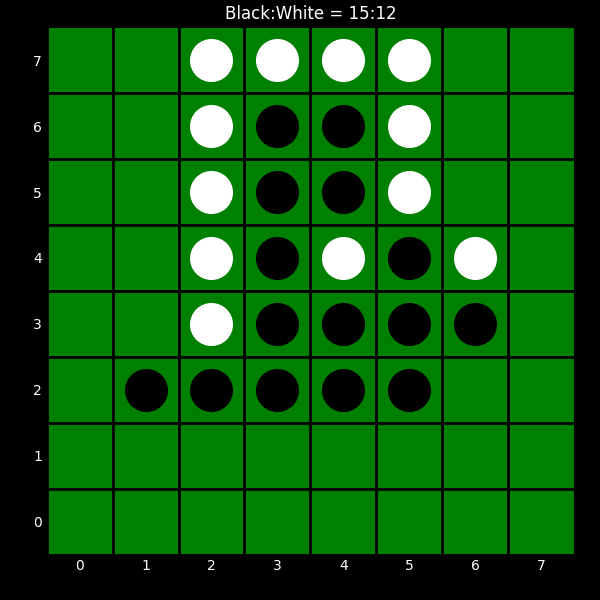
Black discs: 15
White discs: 12